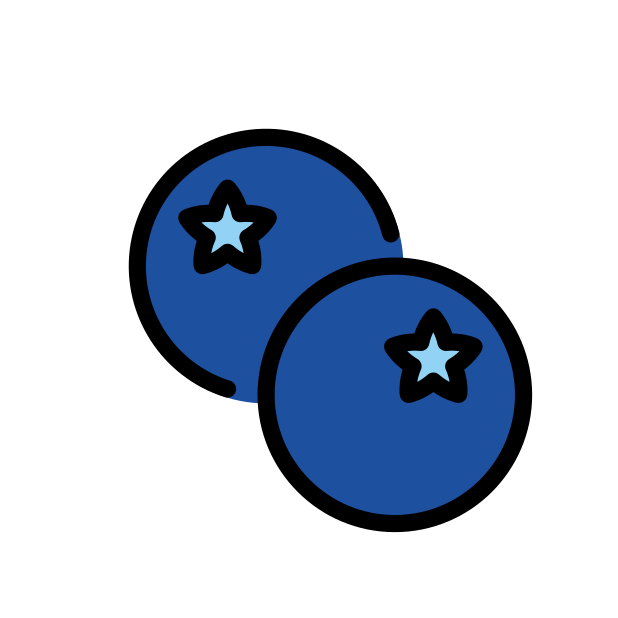
Emoji: 🫐
Name: blueberries
Unicode: 0x1fad0